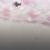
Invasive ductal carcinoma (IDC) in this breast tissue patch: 0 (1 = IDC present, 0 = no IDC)